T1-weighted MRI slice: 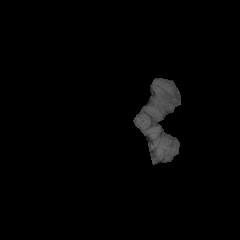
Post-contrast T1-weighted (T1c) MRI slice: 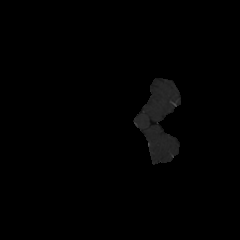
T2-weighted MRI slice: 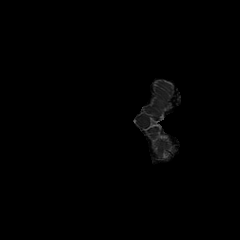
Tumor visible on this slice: no